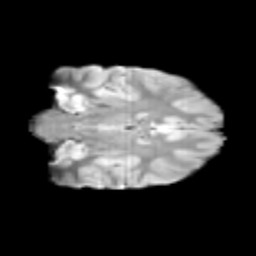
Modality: T2w
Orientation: coronal
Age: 10
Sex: male
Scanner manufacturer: siemens
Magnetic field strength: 3 T
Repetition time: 3.8 s
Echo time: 0.07 s